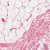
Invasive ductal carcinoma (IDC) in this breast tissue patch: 0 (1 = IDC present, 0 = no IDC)